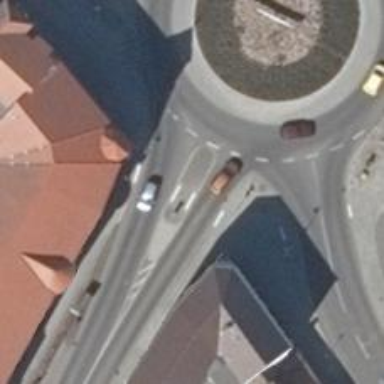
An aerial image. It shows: Unmarked crossing with pedestrian island.